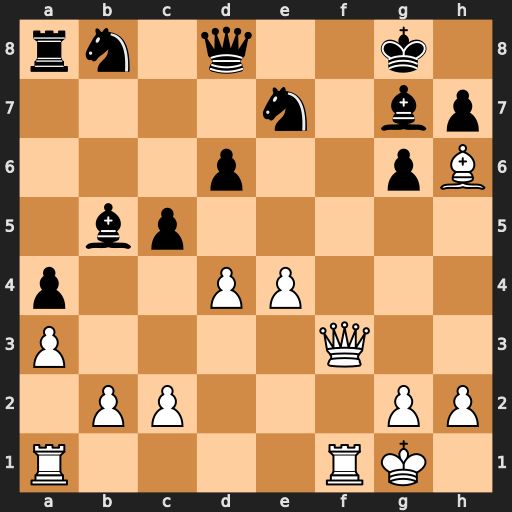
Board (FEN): rn1q2k1/4n1bp/3p2pB/1bp5/p2PP3/P4Q2/1PP3PP/R4RK1
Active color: w
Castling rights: -
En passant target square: -
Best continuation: Qf7+ Kh8 Qxg7#